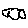
Label: cloud